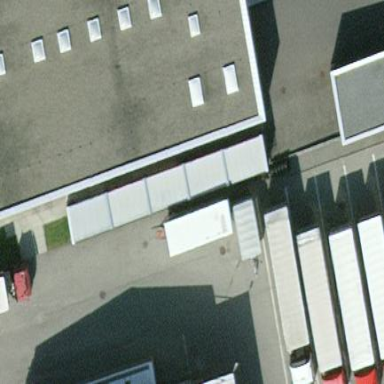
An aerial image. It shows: View of roof of building.